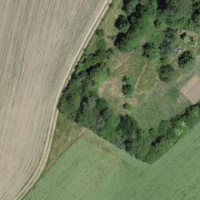
EUNIS habitat code: 52
Species observed at this site:
Populus tremula
Rhamnus cathartica